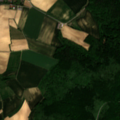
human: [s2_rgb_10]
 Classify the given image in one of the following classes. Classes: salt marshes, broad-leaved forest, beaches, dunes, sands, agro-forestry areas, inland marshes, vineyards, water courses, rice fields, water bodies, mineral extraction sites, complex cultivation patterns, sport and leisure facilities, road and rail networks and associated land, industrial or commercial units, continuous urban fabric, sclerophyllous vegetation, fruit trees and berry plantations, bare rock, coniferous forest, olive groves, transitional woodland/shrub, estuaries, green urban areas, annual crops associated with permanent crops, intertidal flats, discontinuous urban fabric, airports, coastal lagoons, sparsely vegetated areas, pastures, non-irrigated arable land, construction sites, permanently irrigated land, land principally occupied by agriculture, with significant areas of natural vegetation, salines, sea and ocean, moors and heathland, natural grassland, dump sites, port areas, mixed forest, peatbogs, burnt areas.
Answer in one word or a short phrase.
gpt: non-irrigated arable land, complex cultivation patterns, broad-leaved forest